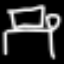
Label: bed